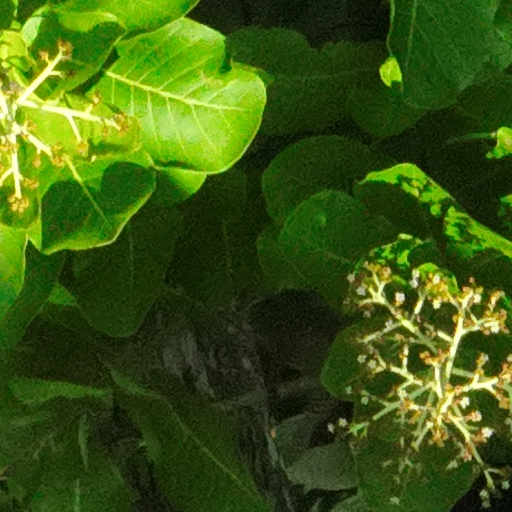
Species: Anacardium excelsum
GBIF accepted scientific name: Anacardium excelsum
Crown area (m\u00b2): 544.913